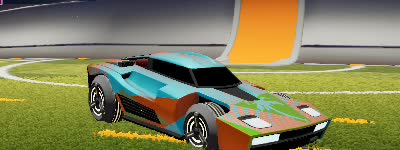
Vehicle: breakout